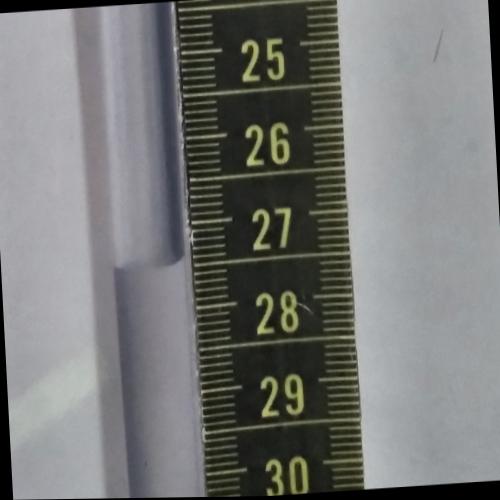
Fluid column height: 27.4 cm